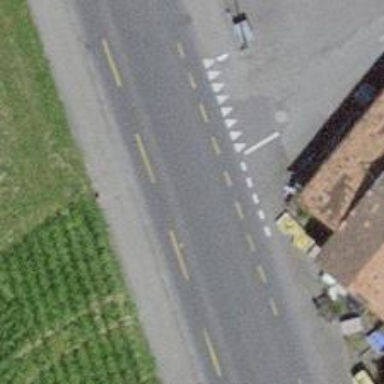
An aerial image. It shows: Unclassified road with asphalt surface. It has cycle lane on both sides.